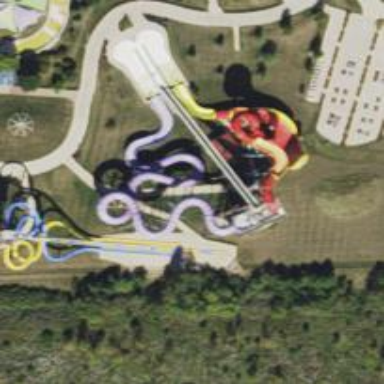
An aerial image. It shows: Water slide attraction.